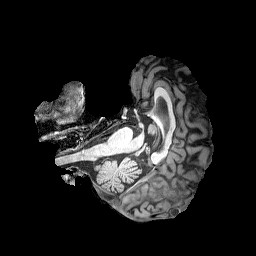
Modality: T1w
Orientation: axial
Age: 72
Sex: female
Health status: healthy